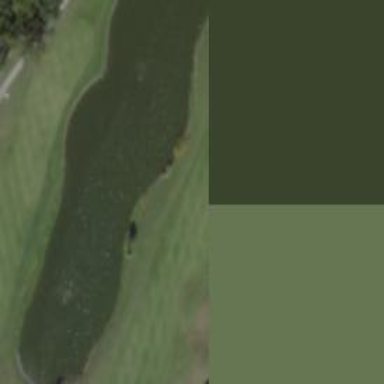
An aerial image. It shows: View of golf hole.